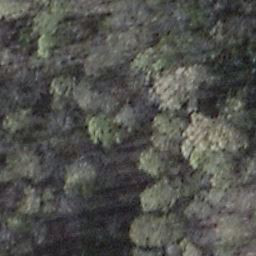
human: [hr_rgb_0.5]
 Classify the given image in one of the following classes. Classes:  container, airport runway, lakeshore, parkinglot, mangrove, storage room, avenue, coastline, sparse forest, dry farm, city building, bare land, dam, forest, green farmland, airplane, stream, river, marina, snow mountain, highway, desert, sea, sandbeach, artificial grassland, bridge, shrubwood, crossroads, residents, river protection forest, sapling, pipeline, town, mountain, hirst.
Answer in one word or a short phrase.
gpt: shrubwood